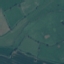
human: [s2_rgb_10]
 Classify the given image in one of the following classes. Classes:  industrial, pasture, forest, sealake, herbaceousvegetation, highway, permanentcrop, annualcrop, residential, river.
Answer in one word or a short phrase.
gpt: Pasture